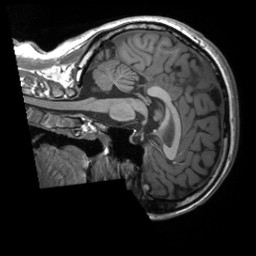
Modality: T1w
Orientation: sagittal
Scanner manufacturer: siemens
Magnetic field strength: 3 T
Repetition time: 2 s
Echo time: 0.0023 s